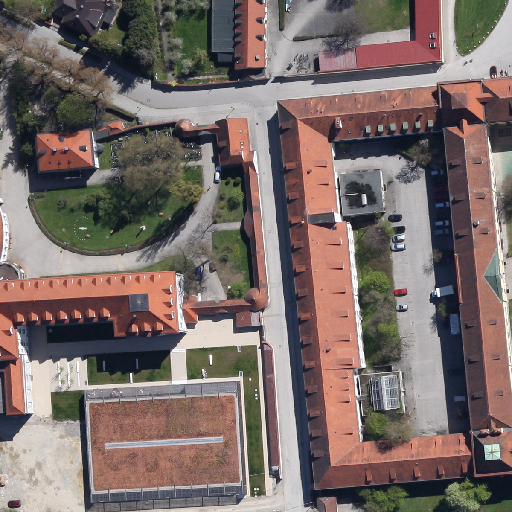
Referring expression: vehicle